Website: home-depot
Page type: billing-address
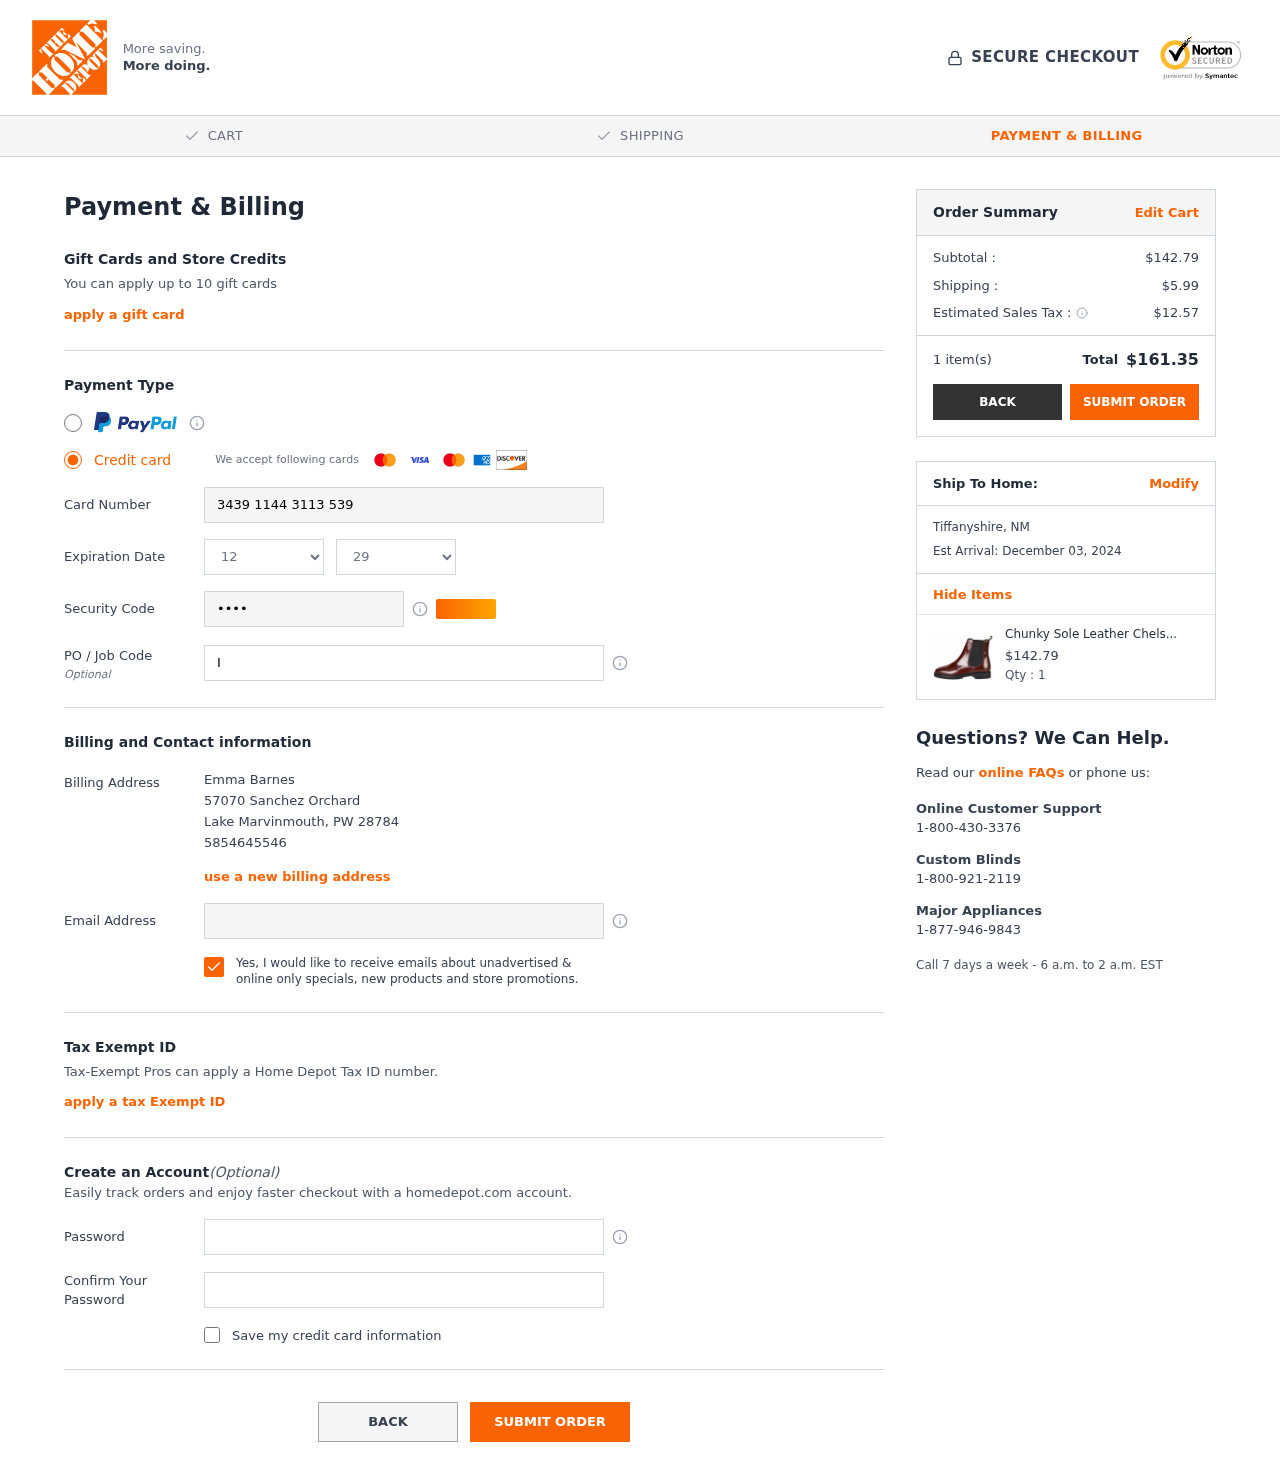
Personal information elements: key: PII_CARD_CVV
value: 8880
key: PII_CARD_EXPIRY_MONTH
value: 12
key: PII_CARD_EXPIRY_YEAR
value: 29
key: PII_CARD_NUMBER
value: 3439 1144 3113 539
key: PII_CITY
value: Lake Marvinmouth
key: PII_CITY2
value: Tiffanyshire
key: PII_EMAIL
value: emma_barnes@yahoo.com
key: PII_FULLNAME
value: Emma Barnes
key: PII_JOB_CODE
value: IA-7114
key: PII_PHONE
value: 5854645546
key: PII_POSTCODE
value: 28784
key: PII_STATE_ABBR
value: PW
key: PII_STATE_ABBR2
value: NM
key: PII_STREET
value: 57070 Sanchez Orchard
Product elements: key: PRODUCT1_NAME
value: Chunky Sole Leather Chelsea Boots, Red, 3.5 UK
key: PRODUCT1_PRICE
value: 142.79
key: PRODUCT1_QUANTITY
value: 1
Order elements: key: ORDER_SUBTOTAL
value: $142.79
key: ORDER_SHIPPING_COST
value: $5.99
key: ORDER_TAX
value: $12.57
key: ORDER_NUM_ITEMS
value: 1 item(s)
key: ORDER_TOTAL
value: $161.35
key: ORDER_DELIVERY_DATE
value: Est Arrival: December 03, 2024